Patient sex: F
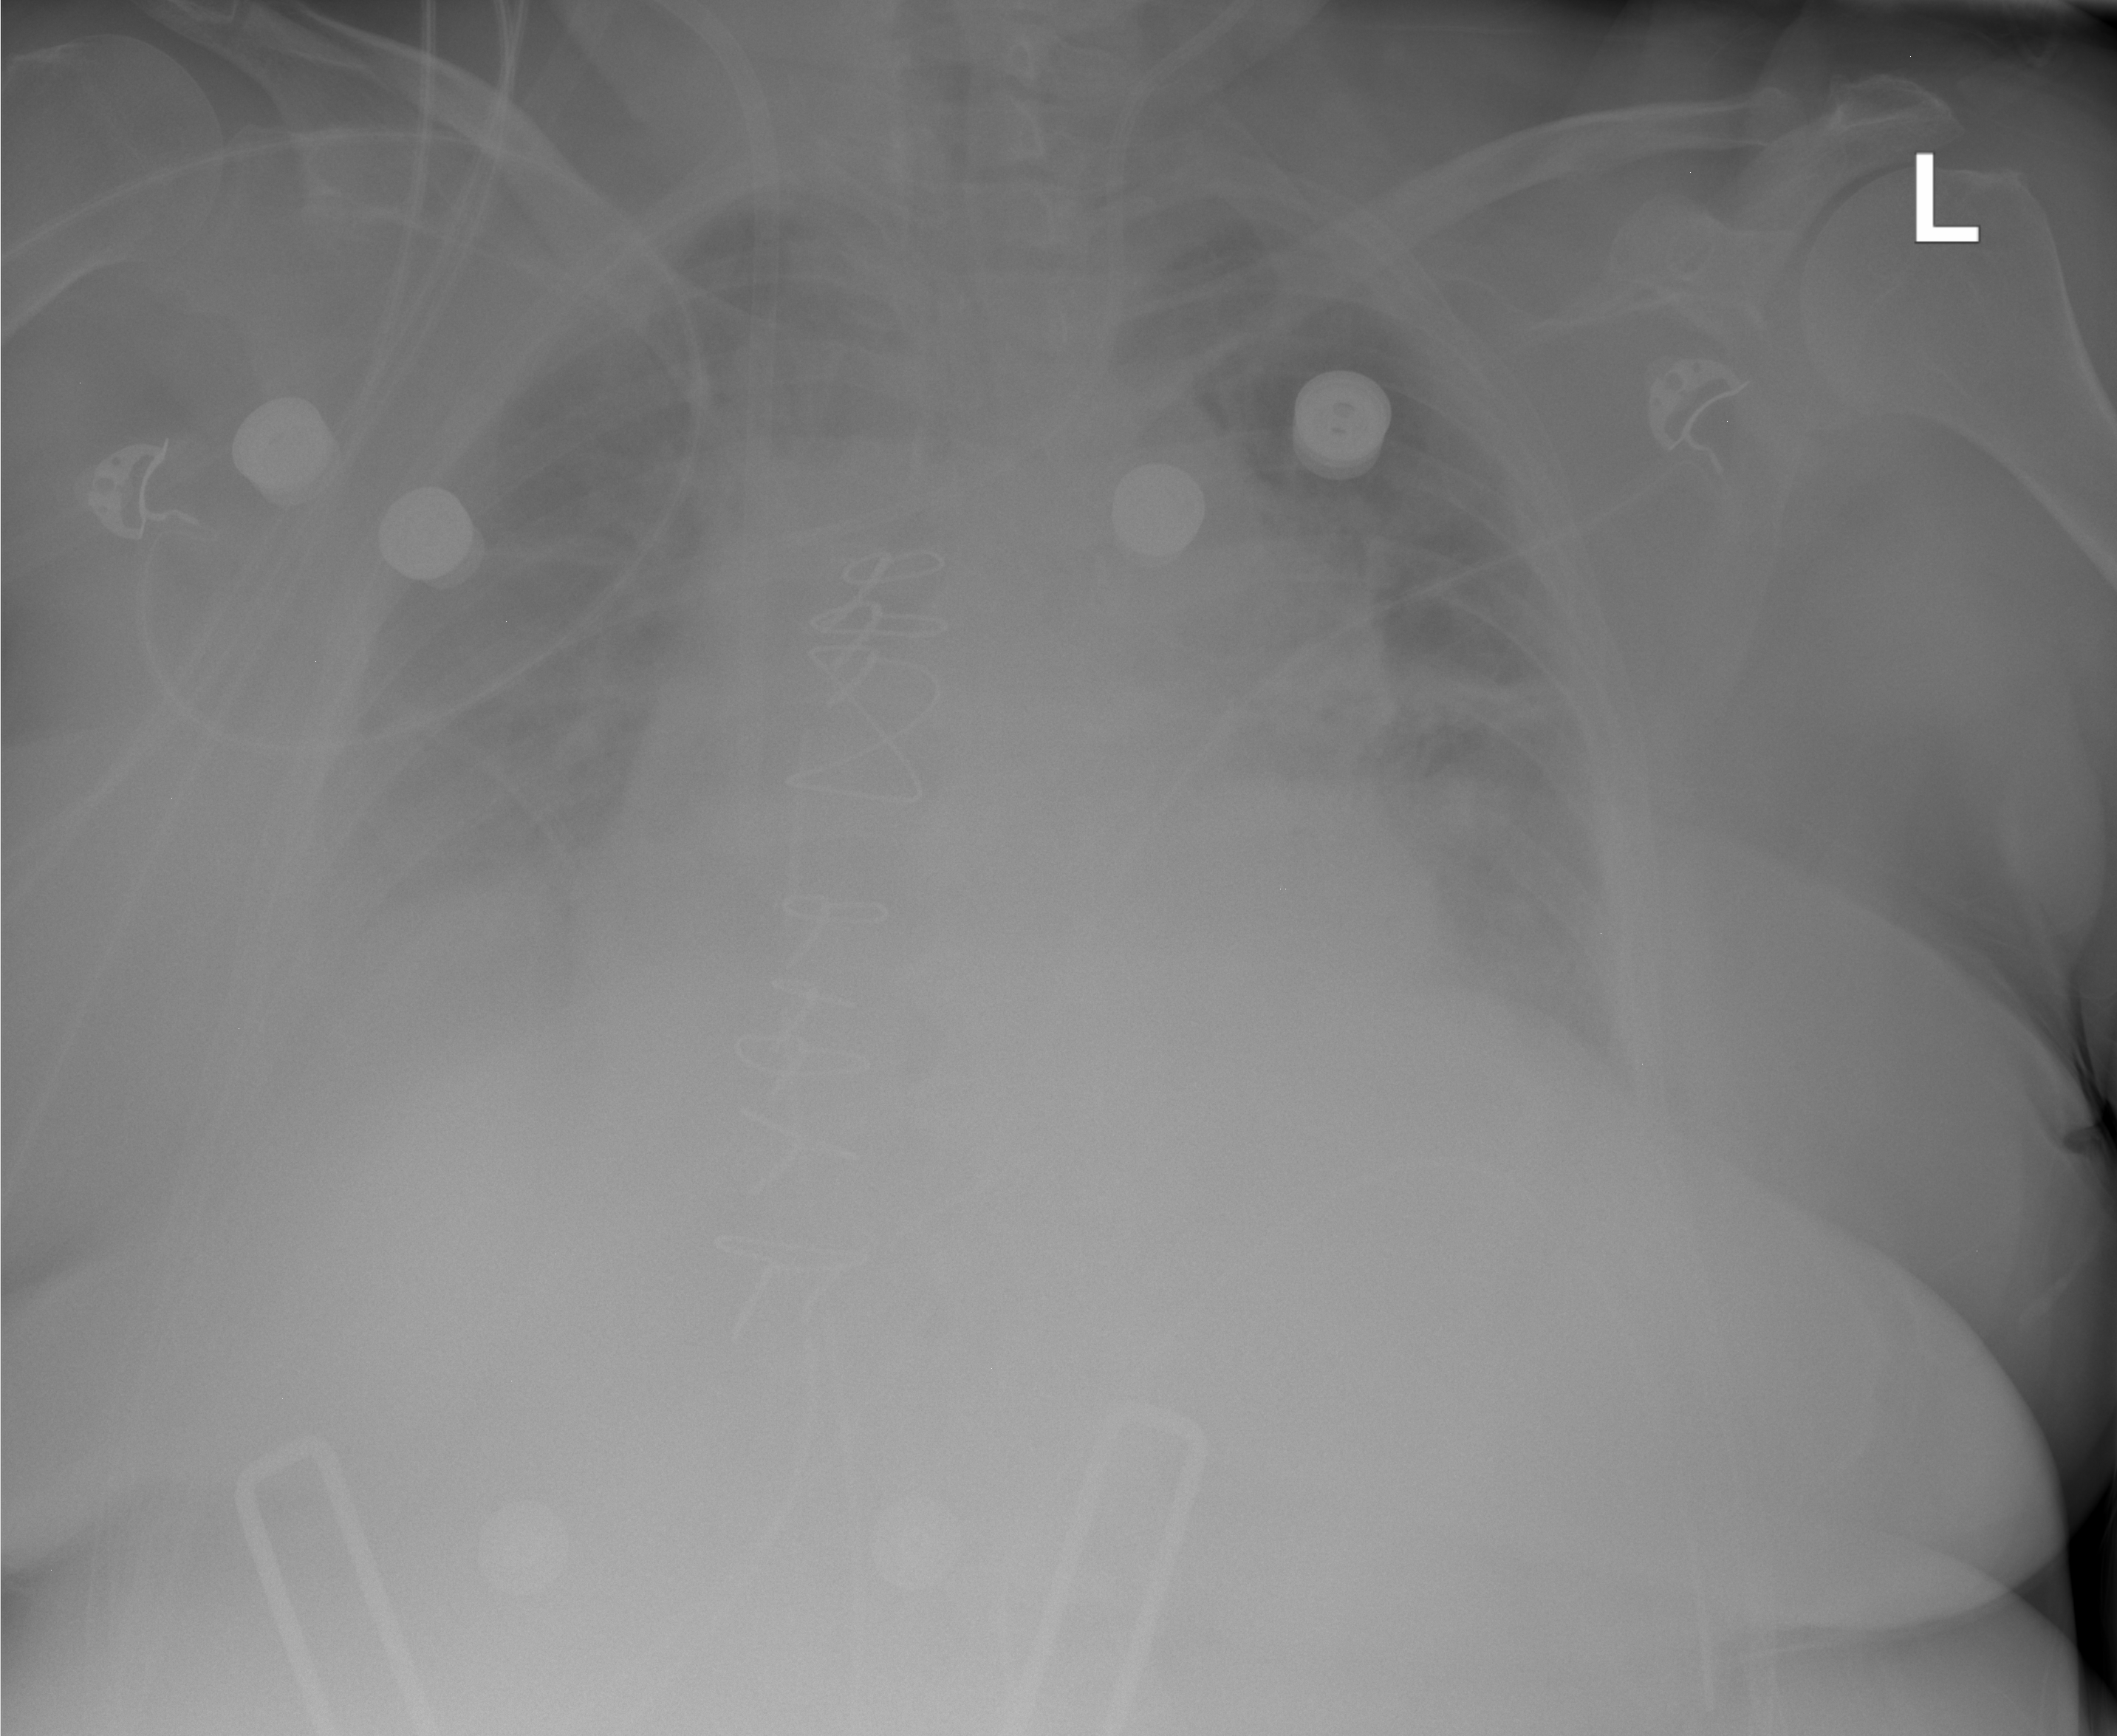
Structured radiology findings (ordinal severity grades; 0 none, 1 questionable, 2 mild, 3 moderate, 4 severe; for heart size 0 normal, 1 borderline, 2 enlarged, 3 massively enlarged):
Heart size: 2
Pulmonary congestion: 2
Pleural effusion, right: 3
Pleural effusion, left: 2
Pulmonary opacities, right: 0
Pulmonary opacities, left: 0
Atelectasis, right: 2
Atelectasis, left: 2